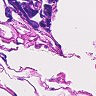
Metastatic tissue present: no